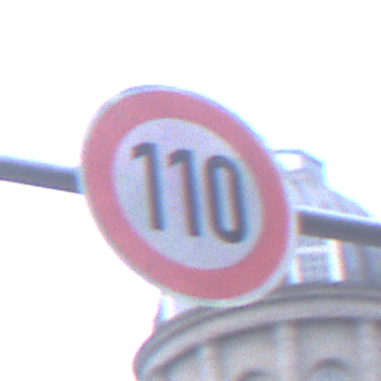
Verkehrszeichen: Geschwindigkeit110
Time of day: SunriseSunset
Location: Outdoor (Urban)
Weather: PartlyCloudy
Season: NotSpecified
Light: Natural